Interaction volume radius: 5 \u00c5
Interaction volume height: 25 \u00c5
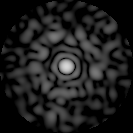
Disorder parameter: 0.841